Question: I can't seem to find the problem to why there is always a leak with the 'prio_q_create' function. I do free it with 'prio_q_destroy' but valgrind still shows a leak error.
'''
#include <stdlib.h>
#include <stdio.h>
typedef struct prio_q prio_q;
typedef struct elem elem;
struct prio_q {
int size;
struct elem *first;
};
struct elem {
void *data;
int prio;
struct elem *next;
};
struct prio_q *prio_q_create() {
prio_q *list = calloc(1, sizeof(prio_q));
list->first = NULL;
list->size = 0;
return list;
}
void prio_q_push(struct prio_q *q, void *data, int prio) {
elem *e = calloc(1, sizeof(elem));
e->prio = prio;
e->data = data;
e->next = NULL;
if (q->first == NULL) {
q->first = e;
q->size = q->size + 1;
} else {
if (q->first->prio < prio) {
e->next = q->first;
q->first = e;
q->size = q->size + 1;
} else {
elem *temp = q->first;
while (temp->next != NULL && temp->next->prio >= prio) {
temp = temp->next;
}
e->next = temp->next;
temp->next = e;
q->size = q->size + 1;
}
}
}
void *prio_q_pop(struct prio_q *q) {
if (q->first != NULL) {
elem *temp = q->first;
q->first = q->first->next;
void *data = temp->data;
temp->next = NULL;
free(temp);
return data;
} else
exit(0);
}
void *prio_q_front(struct prio_q *q) {
return q->first->data;
}
void prio_q_destroy(struct prio_q *q) {
elem *temp = q->first;
elem *next_temp;
while (temp != NULL) {
next_temp = temp->next;
free(temp);
temp = next_temp;
}
free(q);
}
int main() {
struct prio_q *queue;
char *s;
int i;
queue = prio_q_create();
prio_q_push(queue, "amet...", 2);
prio_q_push(queue, "ipsum", 7);
prio_q_push(queue, "dolor", 4);
prio_q_push(queue, "Lorem", 22);
prio_q_push(queue, "sit", 3);
prio_q_push(queue, "Hello World", 1);
prio_q_push(queue, "Bye World", 0);
for (i = 0; i < 5; i++) {
s = prio_q_pop(queue);
printf("%s
", s);
}
s = prio_q_front(queue);
printf("%s
", s);
prio_q_destroy(queue);
return 0;
}
'''
Should be the whole code. The main mostly pushes some strings with prio number onto the list and prints them out via a loop.

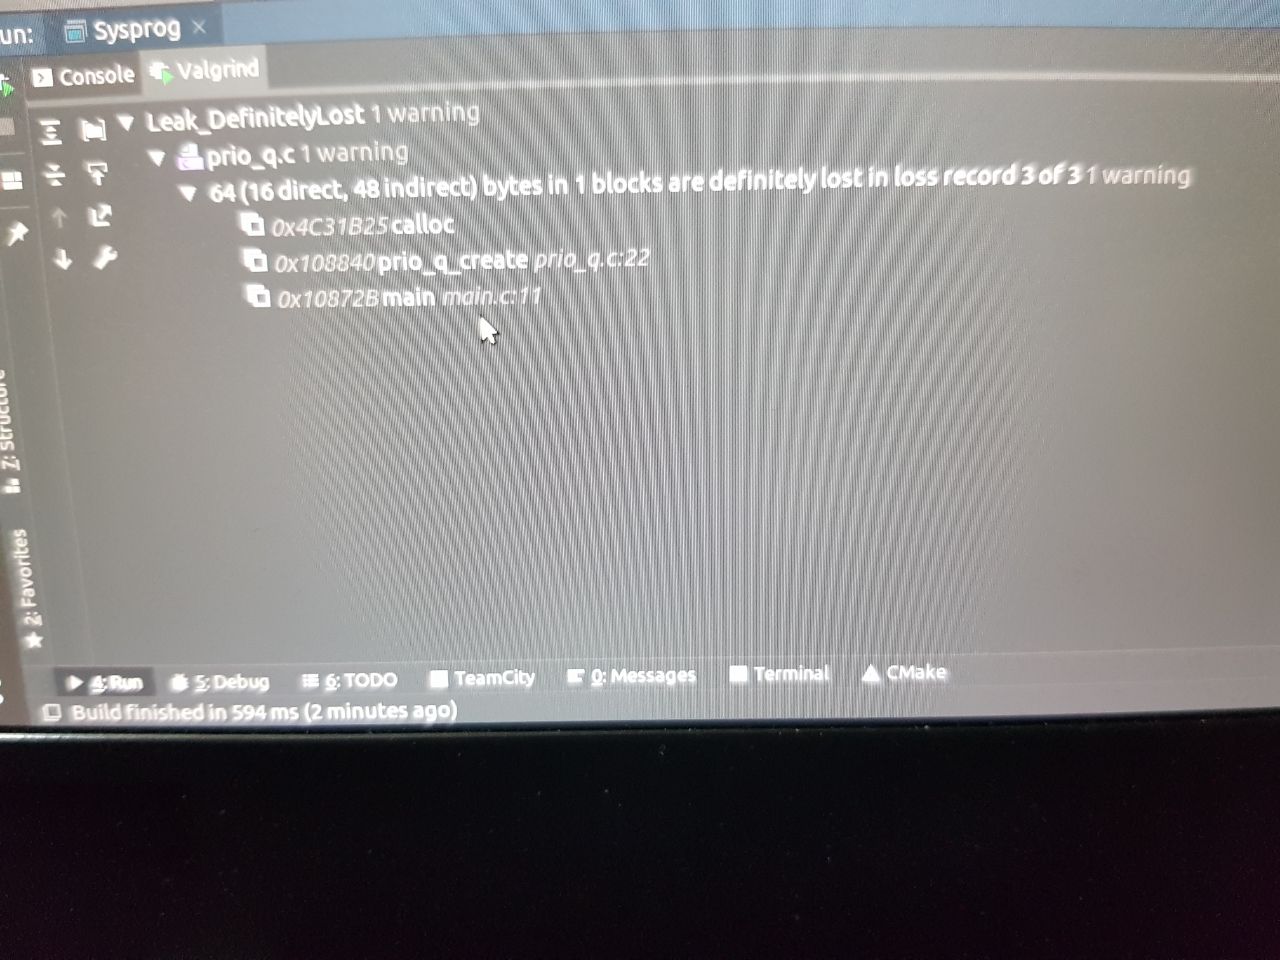
Answer: There is no leak in the posted code. Either you are testing code that is not posted or your version of Valgrind might detect a false positive caused by the C library allocating a buffer for 'stdout'. Try without the 'printf' statements.
Here is my Valgrind trace:
'''
chqrlie$ make memleak
gcc -O2 -funsigned-char -std=c99 -Wall -Wextra -W -Wmissing-field-initializers -lm -o memleak memleak.c
chqrlie$ valgrind ./memleak
==45671== Memcheck, a memory error detector
==45671== Copyright (C) 2002-2011, and GNU GPL'd, by Julian Seward et al.
==45671== Using Valgrind-3.7.0 and LibVEX; rerun with -h for copyright info
==45671== Command: ./memleak
==45671==
amet...
ipsum
dolor
Lorem
sit
Hello World
==45671==
==45671== HEAP SUMMARY:
==45671== in use at exit: 0 bytes in 0 blocks
==45671== total heap usage: 8 allocs, 8 frees, 184 bytes allocated
==45671==
==45671== All heap blocks were freed -- no leaks are possible
==45671==
==45671== For counts of detected and suppressed errors, rerun with: -v
==45671== ERROR SUMMARY: 0 errors from 0 contexts (suppressed: 4 from 4)
chqrlie$
'''